Question: I don't know if the title of the post is the appropriate. I have the following table

and an Array in php with some items, 'parsed_array'. What I want to do is to find all the SupermarketIDs which have all the items of the 'parsed_array'.
For example, if 'parsed_array' contains '[111,121,131]' I want the result to be '21' which is the ID of the Supermarket that contains all these items.
I tried to do it like that:
'''
$this->db->select('SupermarketID');
$this->db->from('productinsupermarket');
for ($i=0; $i<sizeof($parsed_array); $i++)
{
$this->db->where('ItemID', $parsed_array[$i]);
}
$query = $this->db->get();
return $query->result_array();
'''
If there is only one item in the 'parsed_array' the result is correct because the above is equal to
'''
SELECT SupermarketID
FROM productinsupermarket
WHERE ItemID=parsed_array[0];
'''
but if there are more than one items, lets say two, is equal to
'''
SELECT SupermarketID
FROM productinsupermarket
WHERE ItemID=parsed_array[0]
AND ItemID=parsed_array[1];
'''
which of course return an empty table. Any idea how can this be solved?
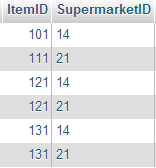
Answer: You can use 'where_in' in codeigniter as below,
'''
if(count($parsed_array) > 0)
{
$this->db->where_in('ItemID', $parsed_array);
}
'''
<URL>